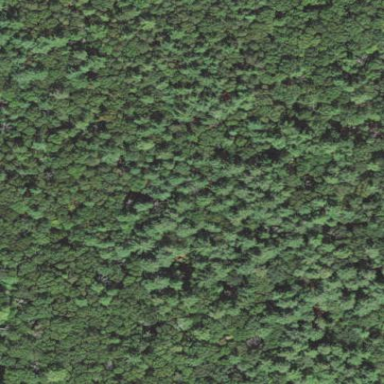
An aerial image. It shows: Woodland consisting mainly of needle-leaved trees.